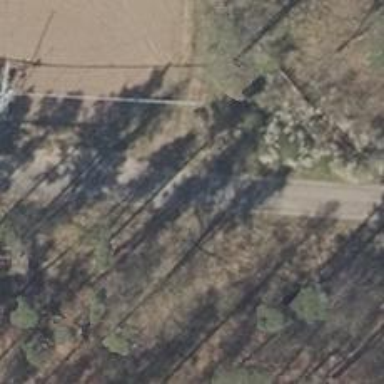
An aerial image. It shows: Unclassified road with asphalt surface. The road has grade1 tracktype.